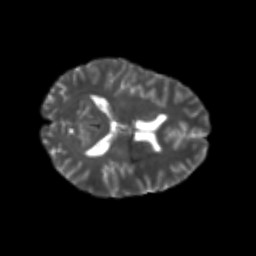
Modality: T2w
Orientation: axial
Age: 21
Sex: male
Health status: healthy
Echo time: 0.074 s